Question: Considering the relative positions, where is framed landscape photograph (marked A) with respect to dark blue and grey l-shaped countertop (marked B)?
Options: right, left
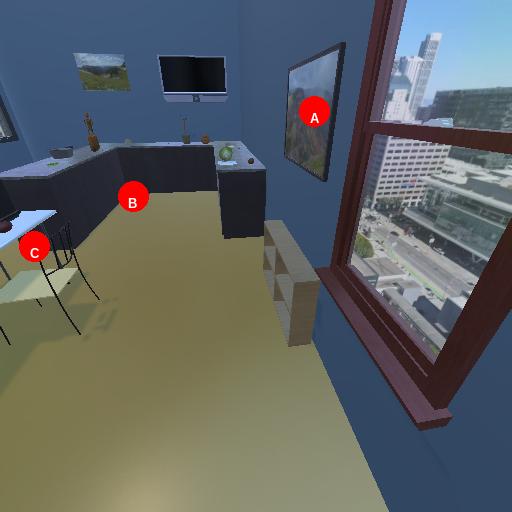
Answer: right